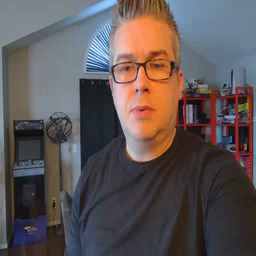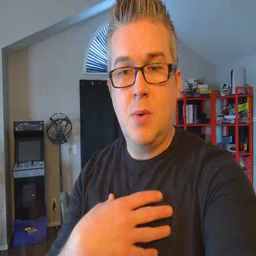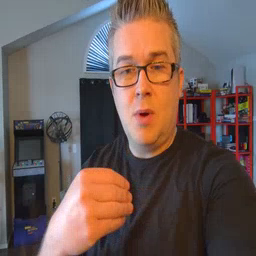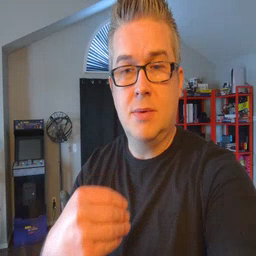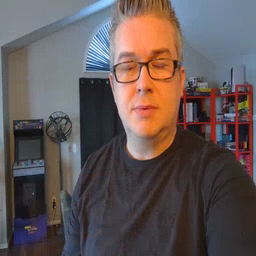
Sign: white